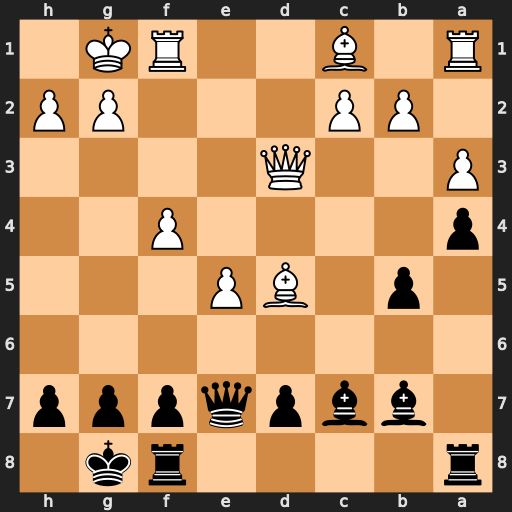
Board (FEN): r4rk1/1bbpqppp/8/1p1BP3/p4P2/P2Q4/1PP3PP/R1B2RK1
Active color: b
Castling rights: -
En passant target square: -
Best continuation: Qc5+ Be3 Qxd5 Qxd5 Bxd5